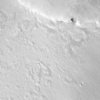
Label: not_dusty